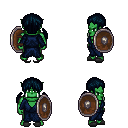
a pixel art fantasy rpg character, male body template, orc, green skin, blue robe, teal pants, raven twin-tailed hairstyle, gray slippers, shield, four views (front, back, left, right), 2x2 character sprite sheet, small pixel art, hard edges, no anti-aliasing